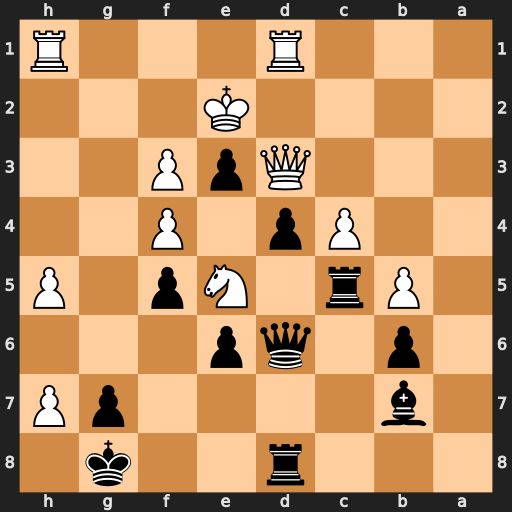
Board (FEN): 3r2k1/1b4pP/1p1qp3/1Pr1Np1P/2Pp1P2/3QpP2/4K3/3R3R
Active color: b
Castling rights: -
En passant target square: -
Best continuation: Kxh7 Qxe3 dxe3